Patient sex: M
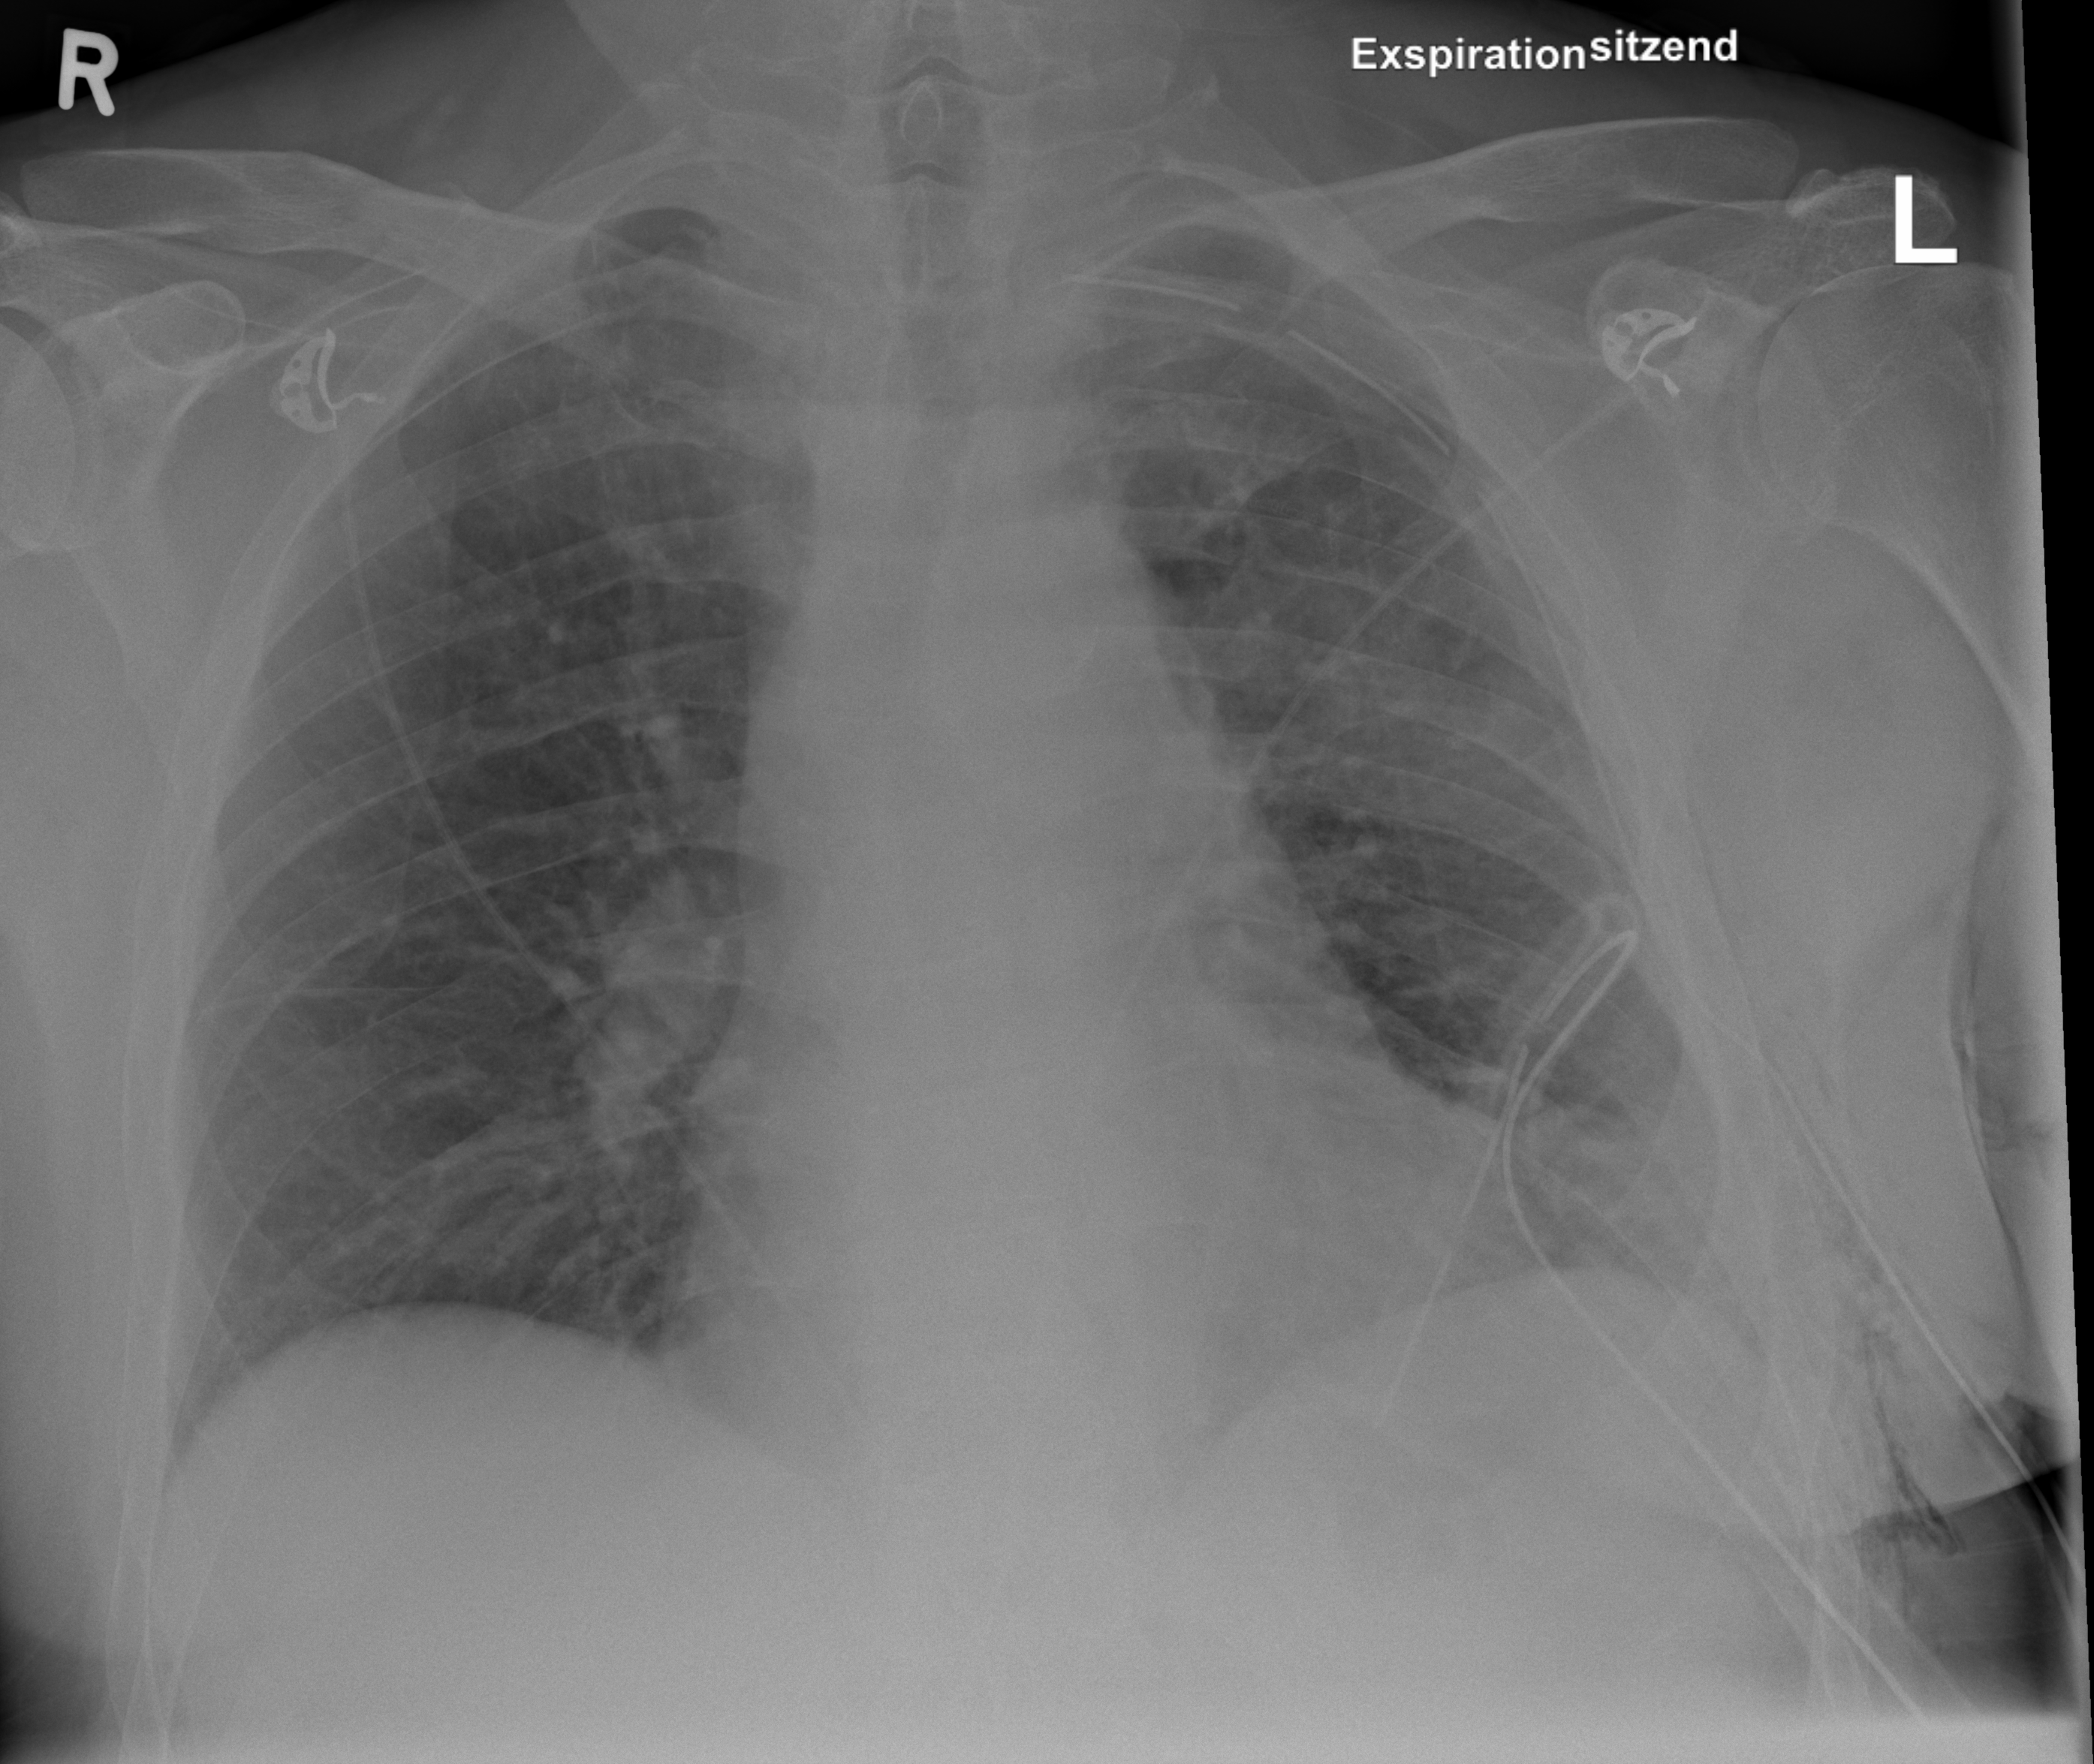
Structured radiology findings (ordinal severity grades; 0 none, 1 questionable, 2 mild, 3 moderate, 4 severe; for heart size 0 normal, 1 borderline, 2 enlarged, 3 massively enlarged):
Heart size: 2
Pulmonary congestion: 2
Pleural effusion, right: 0
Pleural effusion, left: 2
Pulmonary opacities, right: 0
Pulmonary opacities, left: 0
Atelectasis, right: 0
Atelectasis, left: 0